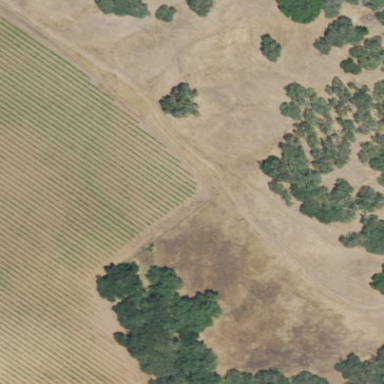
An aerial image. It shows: Vineyard with wine grapes as the crop.